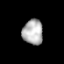
Tissue: prostate
Cell type: T cells
Senescence score: 0.2359
Nuclear area (px): 501
Mean DAPI intensity: 177.751